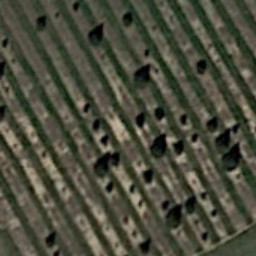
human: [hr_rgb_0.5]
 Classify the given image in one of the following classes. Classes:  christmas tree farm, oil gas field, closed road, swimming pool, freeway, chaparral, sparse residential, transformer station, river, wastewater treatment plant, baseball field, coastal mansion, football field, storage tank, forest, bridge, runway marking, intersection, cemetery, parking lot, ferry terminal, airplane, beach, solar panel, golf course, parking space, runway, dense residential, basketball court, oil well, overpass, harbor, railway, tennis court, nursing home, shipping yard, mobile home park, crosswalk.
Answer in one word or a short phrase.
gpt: christmas tree farm